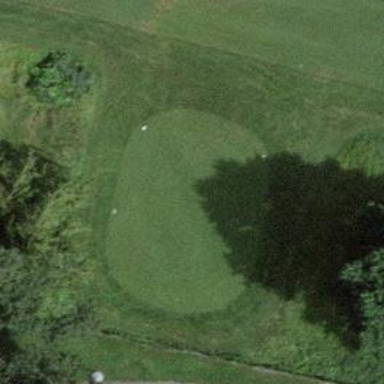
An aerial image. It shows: Golf tee.